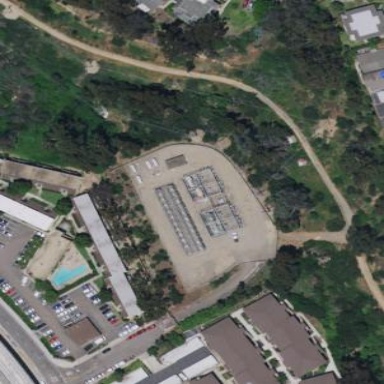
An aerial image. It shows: Distribution-level power substation.